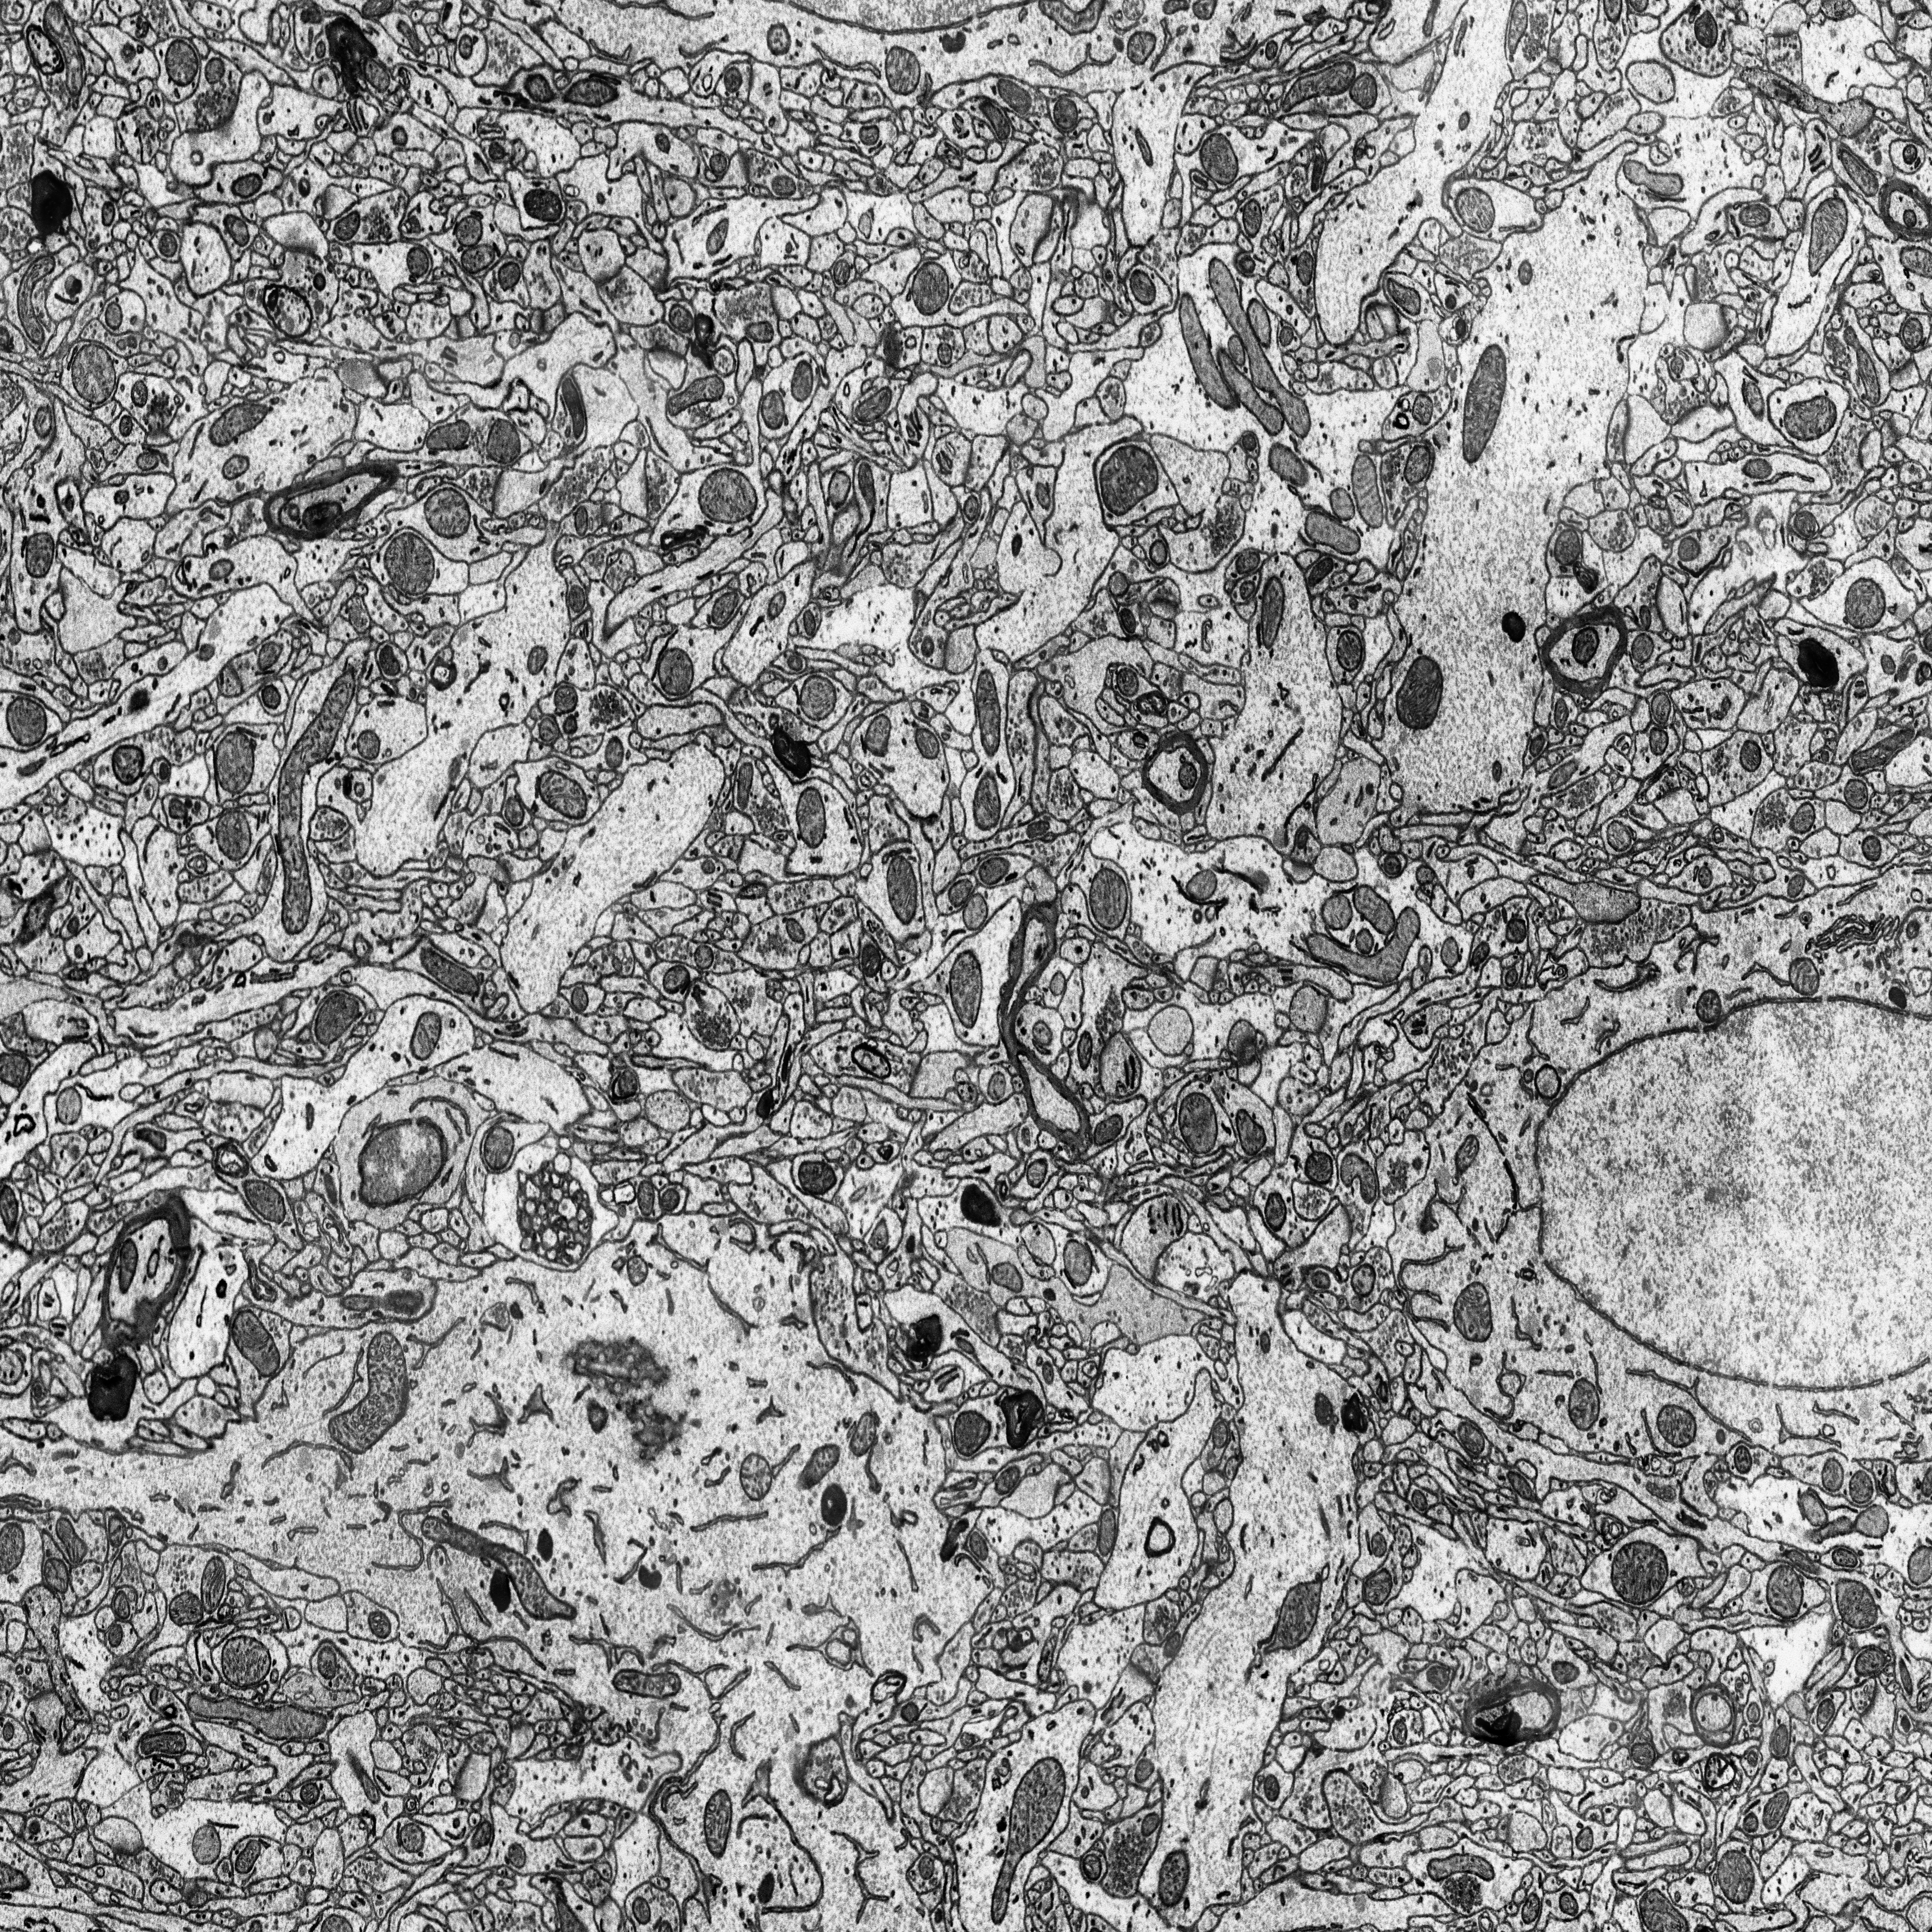
Electron microscopy slice of rat cortex tissue
Slice depth (z): 180
Mitochondria instances in slice: 389